Question: I need to run a function matchFound() if a string is found in an external json file.
This is what I have so far:
'''
function init(){
$.ajax({
type: "GET",
url: "http://ajax.googleapis.com/ajax/services/feed/load?v=1.0&num=50&callback=?&q=http://www.domain.com/feed.rss",
dataType: "json",
success: parseData
});
}
function parseData(data){
var string_to_find = "Hello World!";
// look into the data and match the string
}
function matchFound(str, string_to_find){
alert('Match found in string - '+ str +'
While looking for the string- '+ string_to_find);
return true;
}
function matchNotFound(){
alert('No Match found!');
}
'''
But I don't know how to parse the Json data and search for a string.
I have this for XML (thanks @Ohgodwhy) but not sure how to translate for json
'''
function parseXml(xml){
var string_to_find = "Hello World!";
$(xml).find('title').each(function(){
var str = $(this).text();
if(str.indexOf(string_to_find) > -1){
if(matchFound(str, string_to_find)){
return false;
}
}
});
}
'''
The search location within the variables is: responceData > feed > entries > <URL> or [2] etc > contentSnippet
I only need to match the first 10 characters.
If a match is found then run the funciton matchFound() or if not found run the function matchNotFound()
Any help with this is very much appreciated.
C

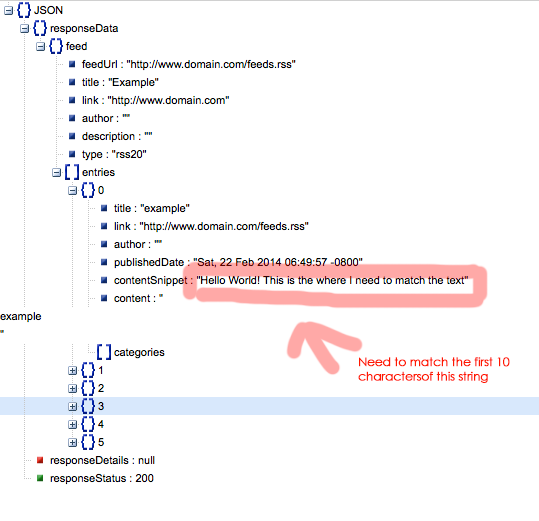
Answer: you have to iterate json recursively and then search for the string
'''
function parseData(data){
var string_to_find = "Hello World!";
var is_found = iterate(data , string_to_find);
if(is_found === true){
matchFound(JSON.stringify(data), string_to_find);
}else{
matchNotFound(string_to_find);
}
// look into the data and match the string
}
function iterate(obj , string_to_find) {
for(var key in obj) { // iterate, 'key' is the property key
var elem = obj[key]; // 'obj[key]' is the value
console.log(elem, string_to_find);
if(typeof(elem)=="string" && elem.indexOf(string_to_find)!==-1) {
return true;
}
if(typeof elem === "object") { // is an object (plain object or array),
// so contains children
return iterate(elem , string_to_find); // call recursively
}
}
}
'''